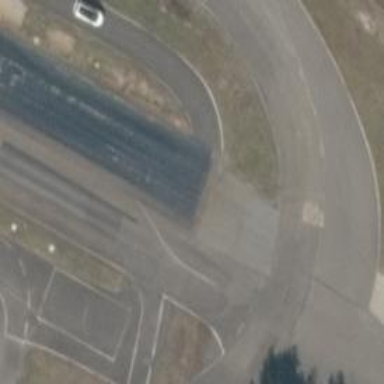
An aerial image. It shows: Simple road.